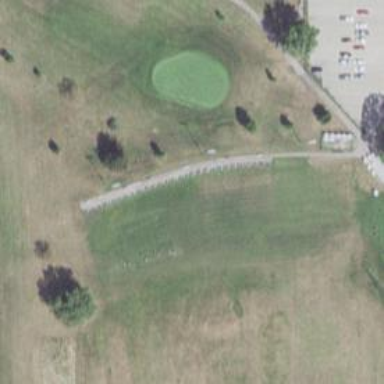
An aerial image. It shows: Service road used as golf cart path.